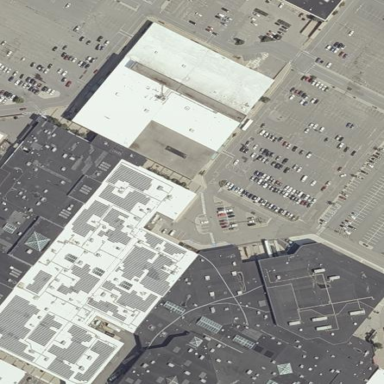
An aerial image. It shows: Retail building in mall.